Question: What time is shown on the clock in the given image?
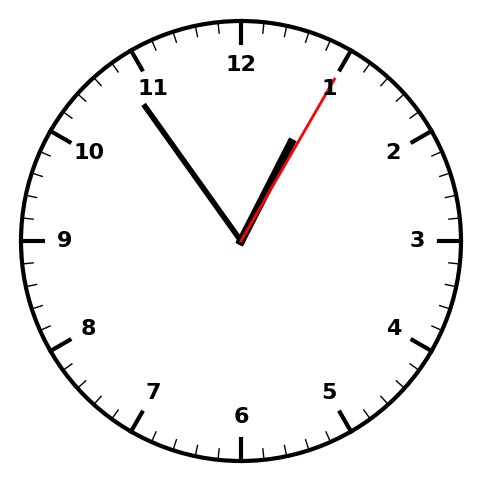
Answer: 12:54:05